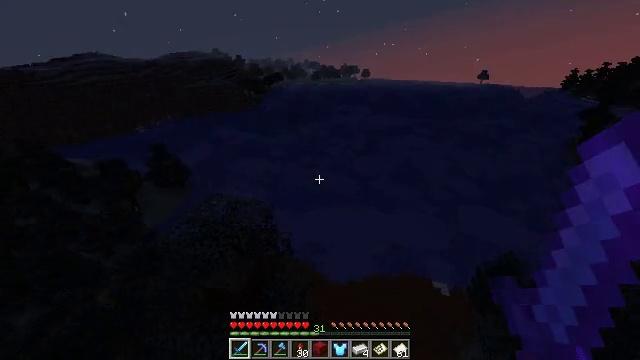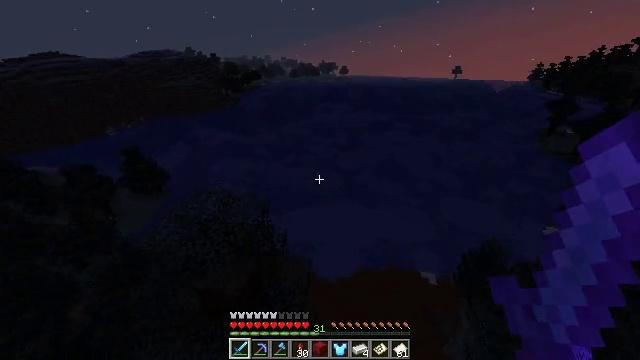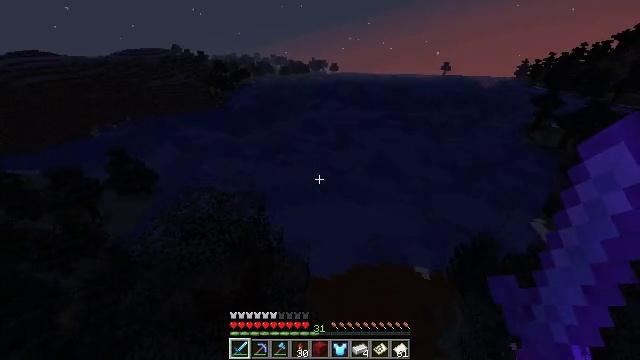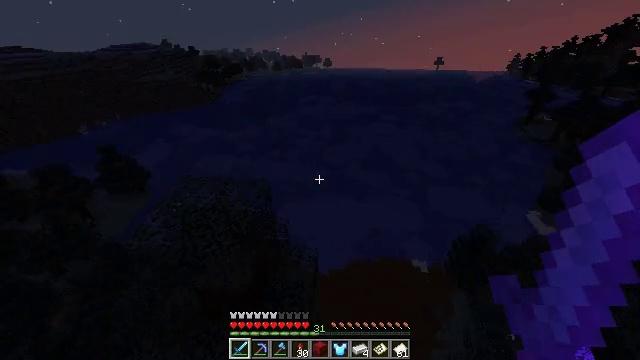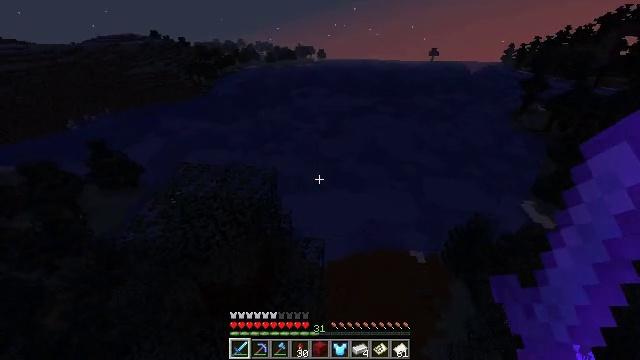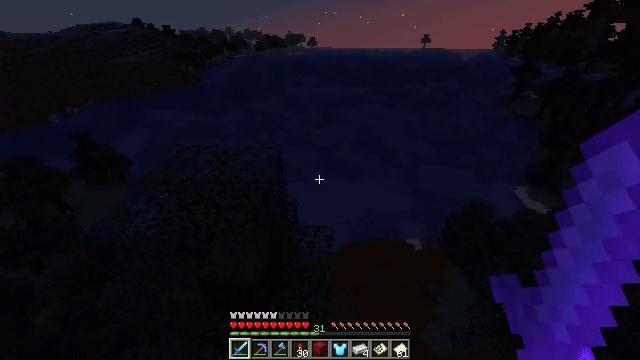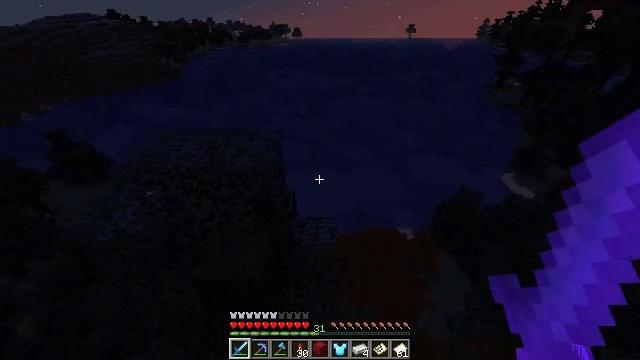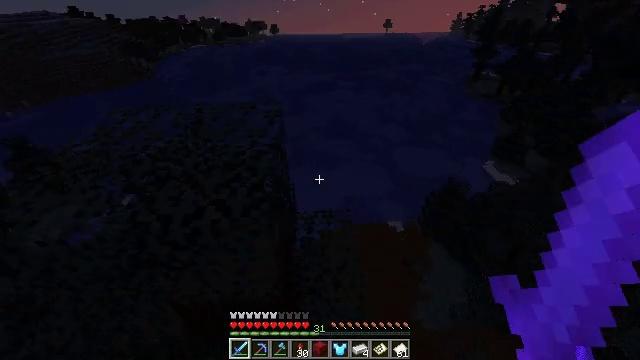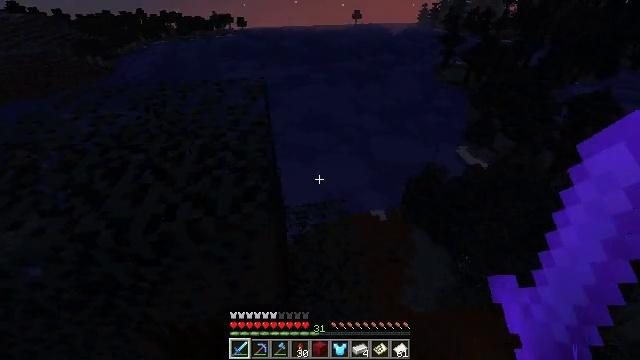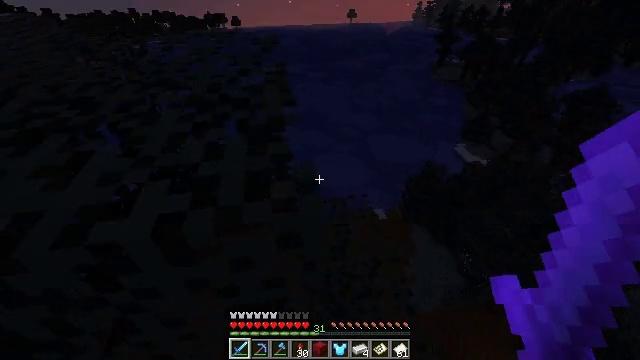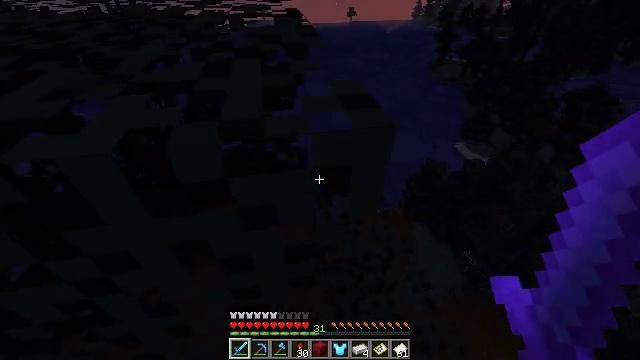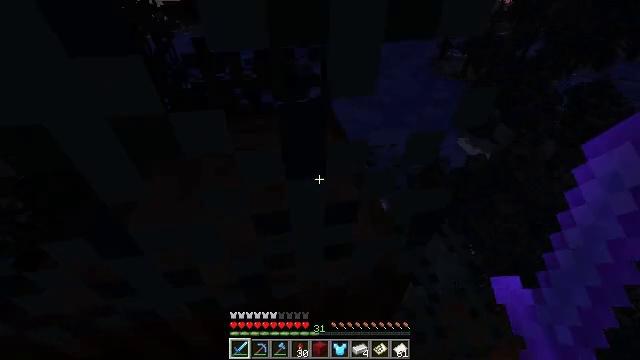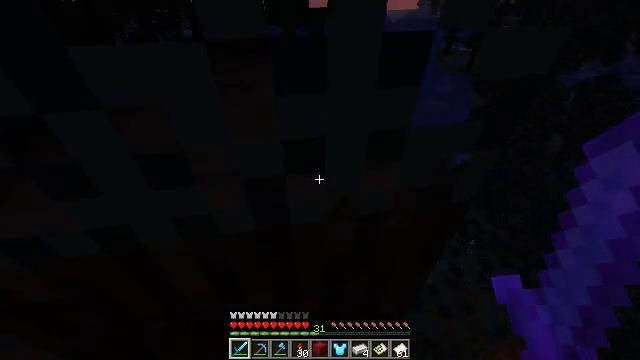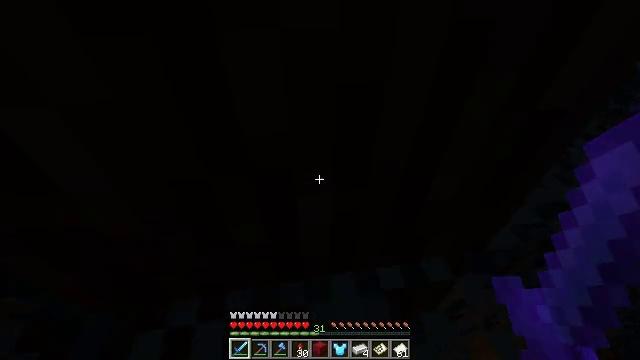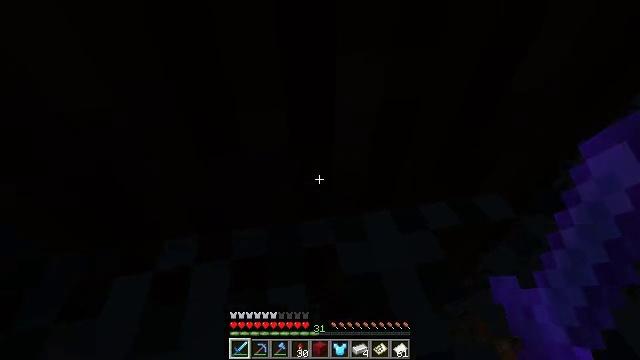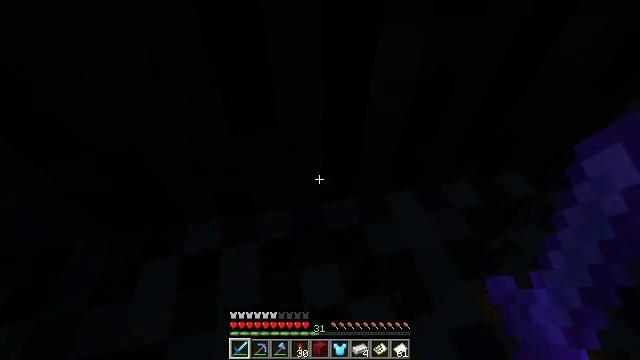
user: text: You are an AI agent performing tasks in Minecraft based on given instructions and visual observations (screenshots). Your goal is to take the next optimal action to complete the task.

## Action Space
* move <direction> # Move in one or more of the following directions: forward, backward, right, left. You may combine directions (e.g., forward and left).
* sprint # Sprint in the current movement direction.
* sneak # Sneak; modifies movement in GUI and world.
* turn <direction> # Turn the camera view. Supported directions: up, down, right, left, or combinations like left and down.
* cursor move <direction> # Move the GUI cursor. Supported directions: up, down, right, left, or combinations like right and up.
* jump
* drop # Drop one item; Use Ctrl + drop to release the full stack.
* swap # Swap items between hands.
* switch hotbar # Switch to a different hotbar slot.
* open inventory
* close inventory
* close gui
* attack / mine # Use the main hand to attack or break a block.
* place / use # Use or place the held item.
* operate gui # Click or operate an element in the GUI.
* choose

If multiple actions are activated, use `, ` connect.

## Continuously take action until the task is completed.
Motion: motion action
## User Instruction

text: Collect spruce leaves for landscaping.
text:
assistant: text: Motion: turn right
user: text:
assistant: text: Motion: turn right
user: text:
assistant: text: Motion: turn right
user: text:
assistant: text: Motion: turn right and down
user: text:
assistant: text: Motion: turn right and down
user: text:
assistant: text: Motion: turn right and down
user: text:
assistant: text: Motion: turn right
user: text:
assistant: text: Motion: turn right and down
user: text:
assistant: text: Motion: turn right
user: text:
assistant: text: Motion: no_op
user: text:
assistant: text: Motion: no_op
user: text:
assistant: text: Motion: turn down
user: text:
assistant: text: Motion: turn down
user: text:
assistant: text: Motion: turn down
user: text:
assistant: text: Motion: turn right and down
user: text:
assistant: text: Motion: turn right and down
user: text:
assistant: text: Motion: turn right and down, attack / mine
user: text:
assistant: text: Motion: attack / mine
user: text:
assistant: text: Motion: turn right and up, attack / mine
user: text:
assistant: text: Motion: turn right and up, attack / mine
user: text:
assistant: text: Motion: turn right and up, attack / mine
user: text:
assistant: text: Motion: turn up, attack / mine
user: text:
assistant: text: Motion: turn up, attack / mine
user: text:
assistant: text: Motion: turn up, attack / mine
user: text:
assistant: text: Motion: turn up, attack / mine
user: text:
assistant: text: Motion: turn left and up, attack / mine
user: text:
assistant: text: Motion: turn left and up, attack / mine
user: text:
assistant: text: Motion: turn left, attack / mine
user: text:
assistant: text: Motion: turn left, attack / mine
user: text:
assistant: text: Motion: attack / mine